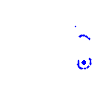
Particle: kaon